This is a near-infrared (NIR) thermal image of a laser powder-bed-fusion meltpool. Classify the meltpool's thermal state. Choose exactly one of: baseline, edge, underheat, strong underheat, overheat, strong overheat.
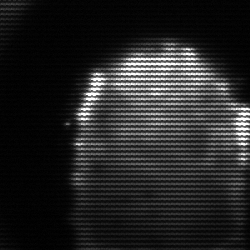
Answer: baseline